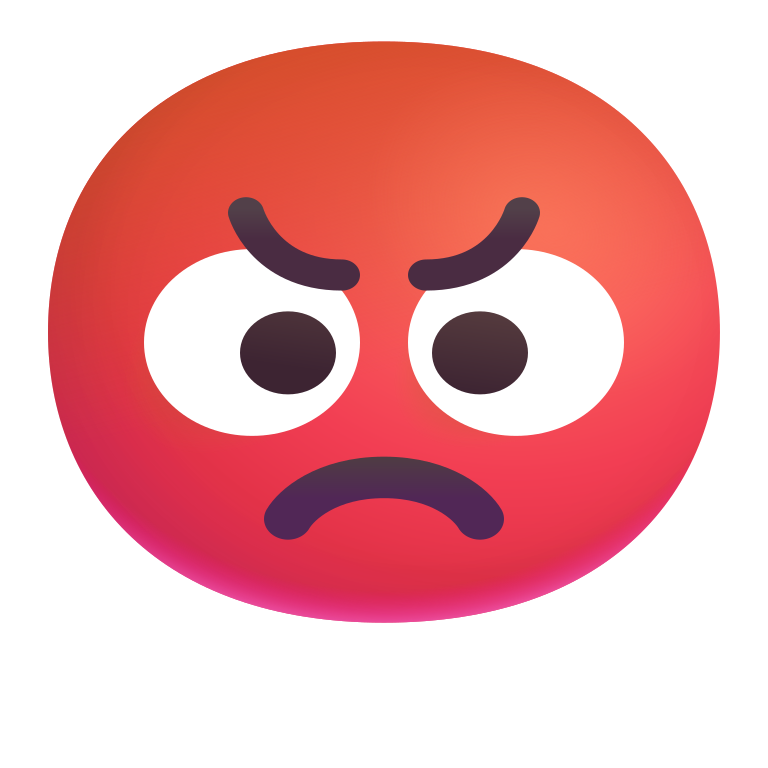
pouting face color